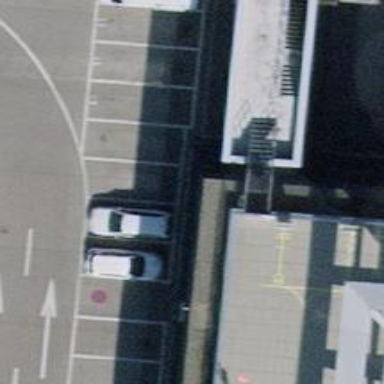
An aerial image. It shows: Airport gate.